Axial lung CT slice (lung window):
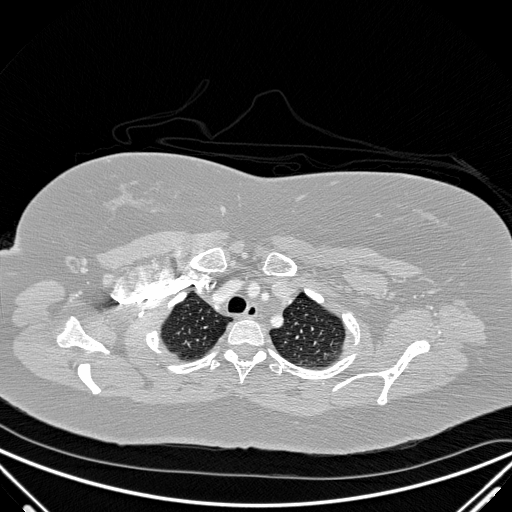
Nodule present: no